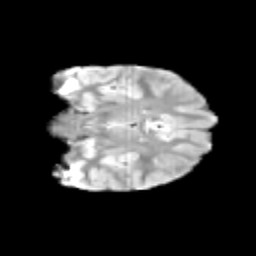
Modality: T2w
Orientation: coronal
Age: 9
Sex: female
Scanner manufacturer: siemens
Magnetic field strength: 3 T
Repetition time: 3.8 s
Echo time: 0.07 s